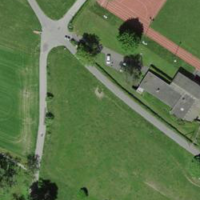
EUNIS habitat code: 52
Species observed at this site:
Ajuga reptans